Question: I want to be able to create UML diagrams from source code - and I found <URL>. However, I could not find any tutorial to get me started on creating a diagram with two classes and a simple relationship between them.
Basically what I am trying to achieve for now, is to create a simple in a relation of 1..n:

The XMI output for this diagram, is pretty verbose, because I created the diagram with Enterprise Architect - you can find this XMI file <URL>
I want to use UMMF because it creates XMI files, based on perl object hierarchies that are related to <URL> standards and those files can be imported in any modelling tool that implement those standard.
So the question is, how can I create this diagram using ? - it is not necessary to be that complex.
I need the diagram to have:
- - - - - -
Also if you know of the existence of any good , please show us their links
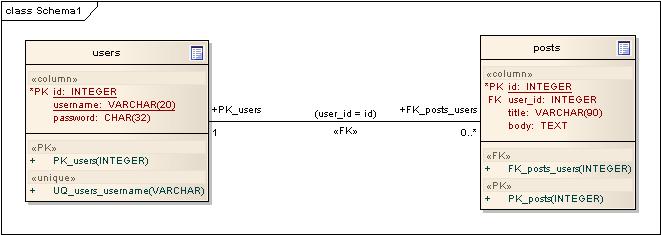
Answer: UML::Class::Simple can create XMI files from source code. That may be a good starting point.